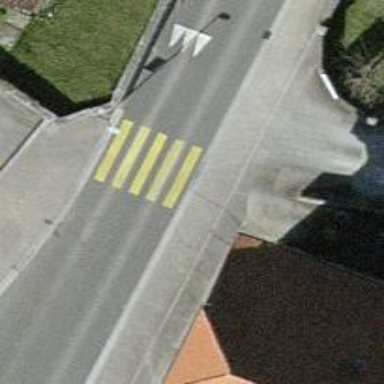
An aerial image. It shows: Uncontrolled road crossing with markings.